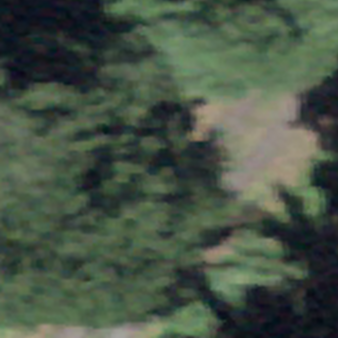
Label: other